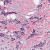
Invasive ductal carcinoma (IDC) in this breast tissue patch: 1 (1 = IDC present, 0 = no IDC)